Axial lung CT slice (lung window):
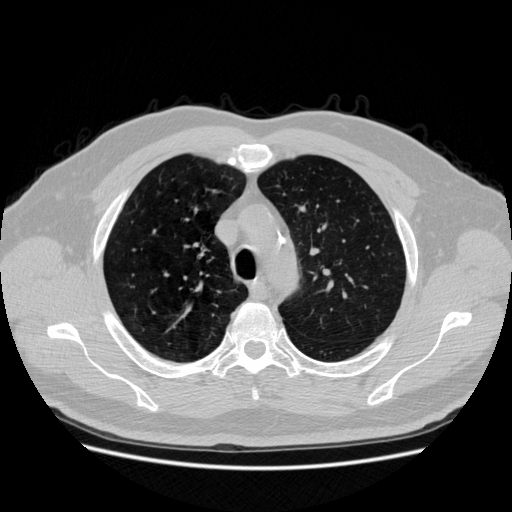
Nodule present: no